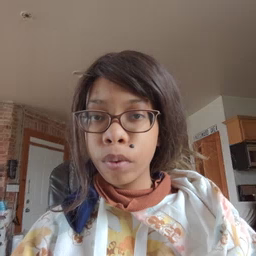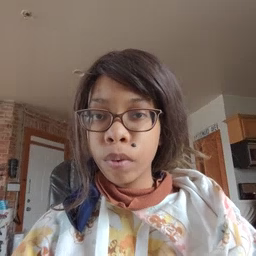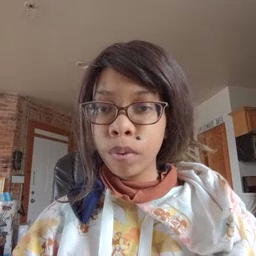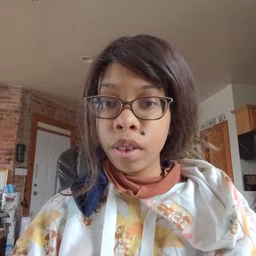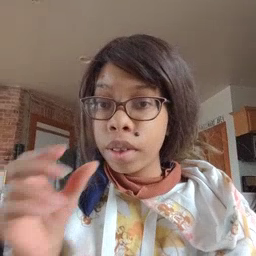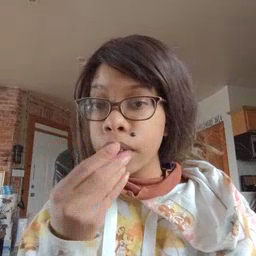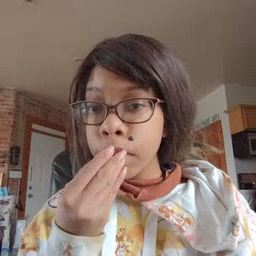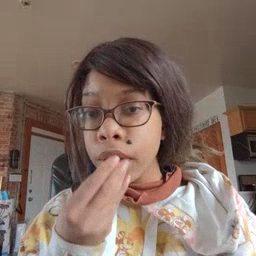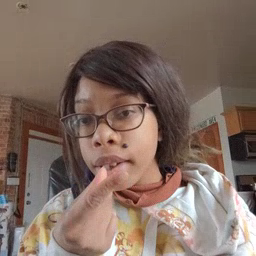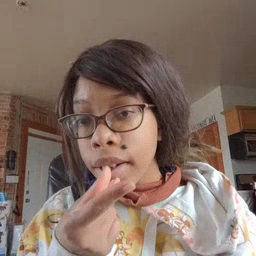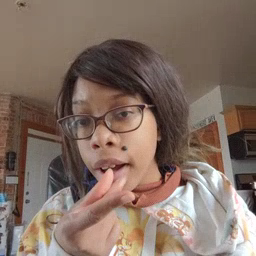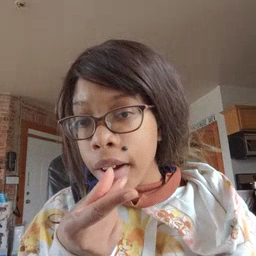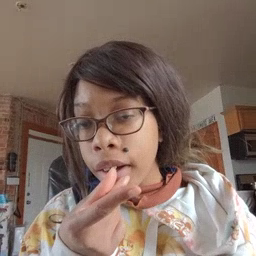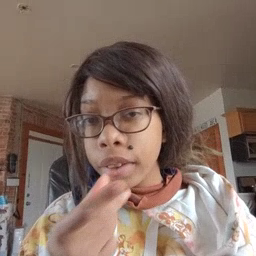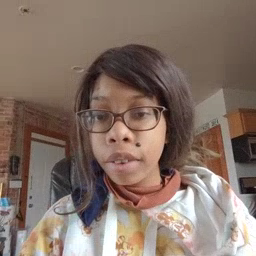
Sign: snack